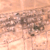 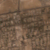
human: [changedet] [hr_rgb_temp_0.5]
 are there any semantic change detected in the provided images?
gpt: A vertical street was edified above the housing development.